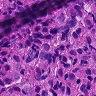
Metastatic tissue present: yes